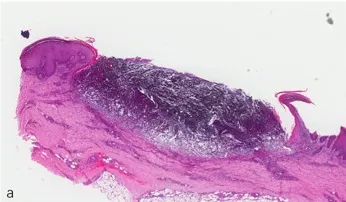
(A, B) Lesional skin biopsy showing a cup-shaped depression plugged with necrotic inflammatory debris. (A) x40.
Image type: pathology (h&e)